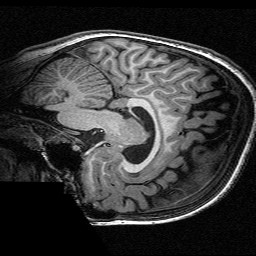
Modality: T1w
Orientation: sagittal
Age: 11
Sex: male
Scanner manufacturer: siemens
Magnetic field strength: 3 T
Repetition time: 2.3 s
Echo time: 0.00336 s